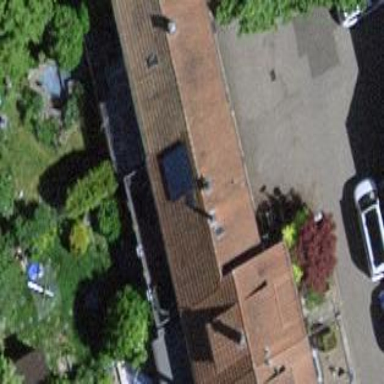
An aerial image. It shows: Terrace building.